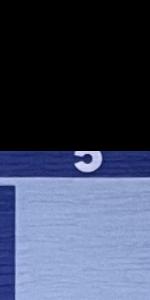
Label: Empty